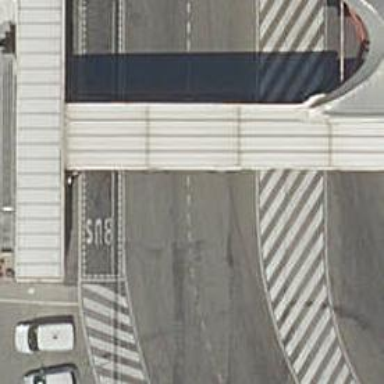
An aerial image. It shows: Airport gate.